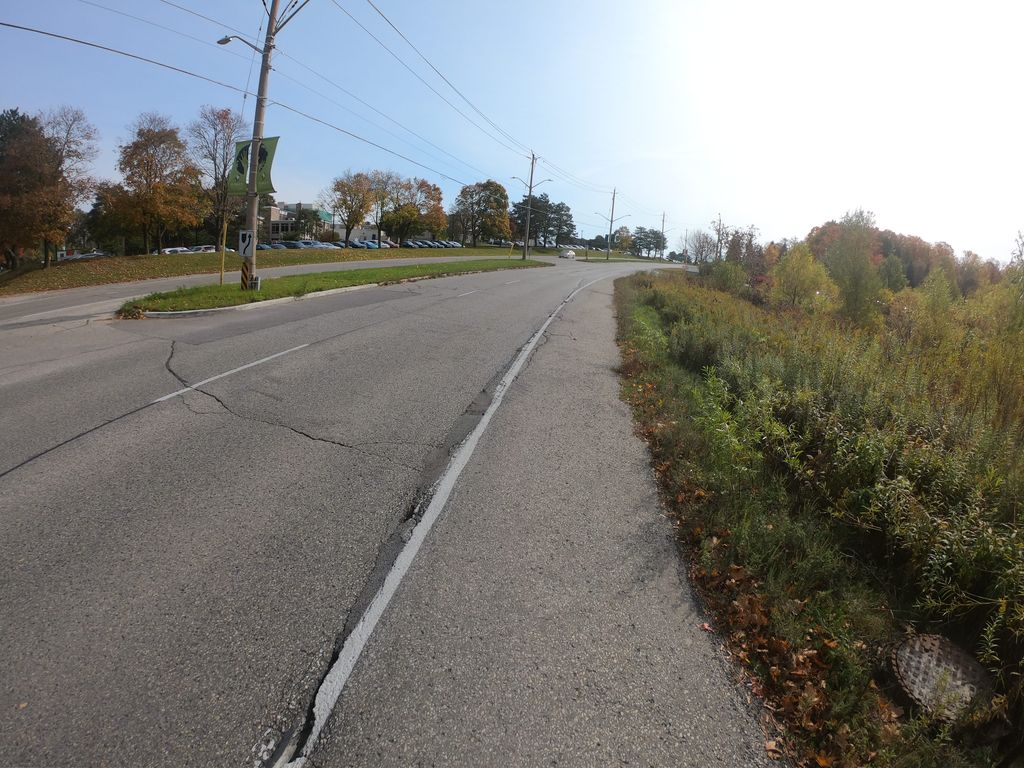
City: kitchener-waterloo